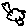
Label: bird